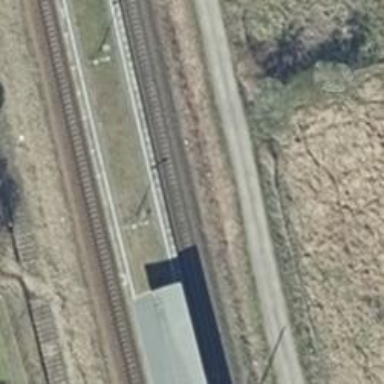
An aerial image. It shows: Platform edge at railway station.